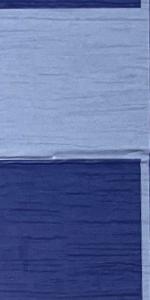
Label: Empty